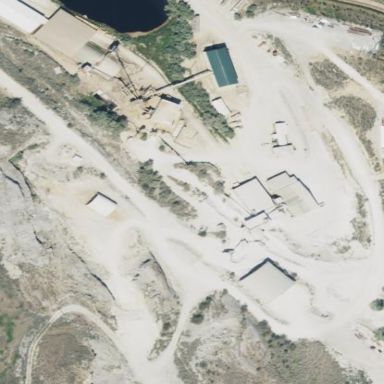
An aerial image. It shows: Quarry area.